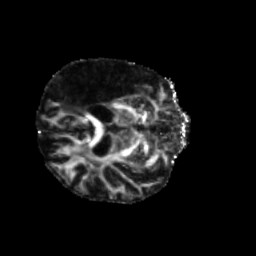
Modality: FA
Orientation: axial
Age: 72
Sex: male
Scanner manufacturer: siemens
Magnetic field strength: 3 T
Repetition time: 5.25 s
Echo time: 0.08 s